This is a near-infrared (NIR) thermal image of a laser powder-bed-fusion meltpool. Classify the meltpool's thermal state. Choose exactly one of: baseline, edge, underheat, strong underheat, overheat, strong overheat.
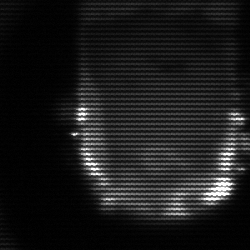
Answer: baseline